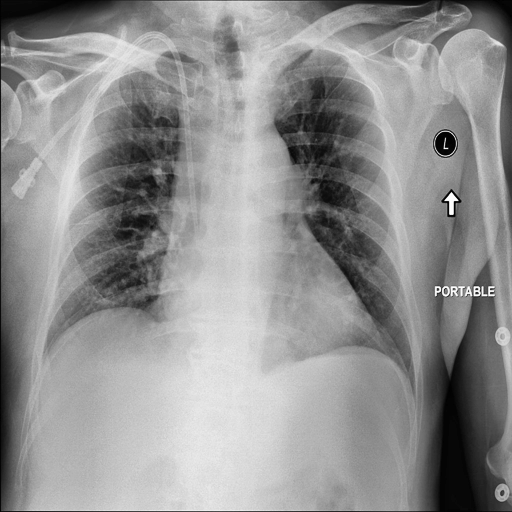
Finding: NORMAL